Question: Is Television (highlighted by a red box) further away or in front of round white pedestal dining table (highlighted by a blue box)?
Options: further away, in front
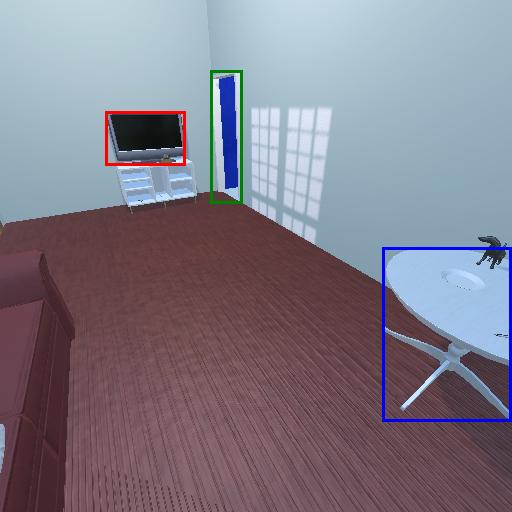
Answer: further away